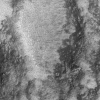
Atmospheric dust classification: not_dusty